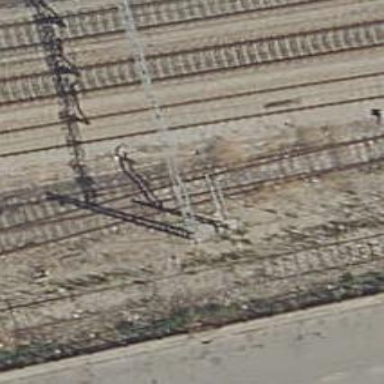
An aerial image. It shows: Rail yard with electrified contact lines for railway operations.